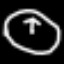
Label: clock